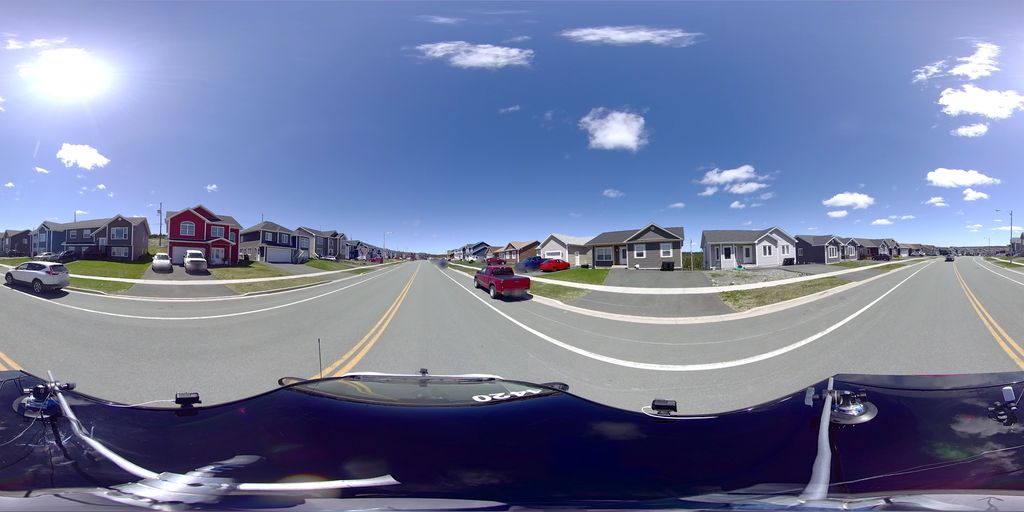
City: st_johns